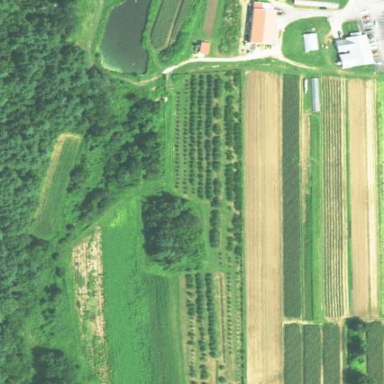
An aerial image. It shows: Farmland with agricultural activities.